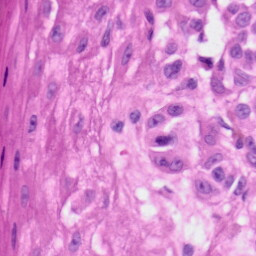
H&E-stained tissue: Skin